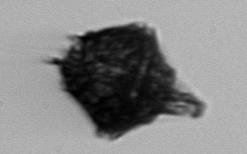
Label: Gonyaulax